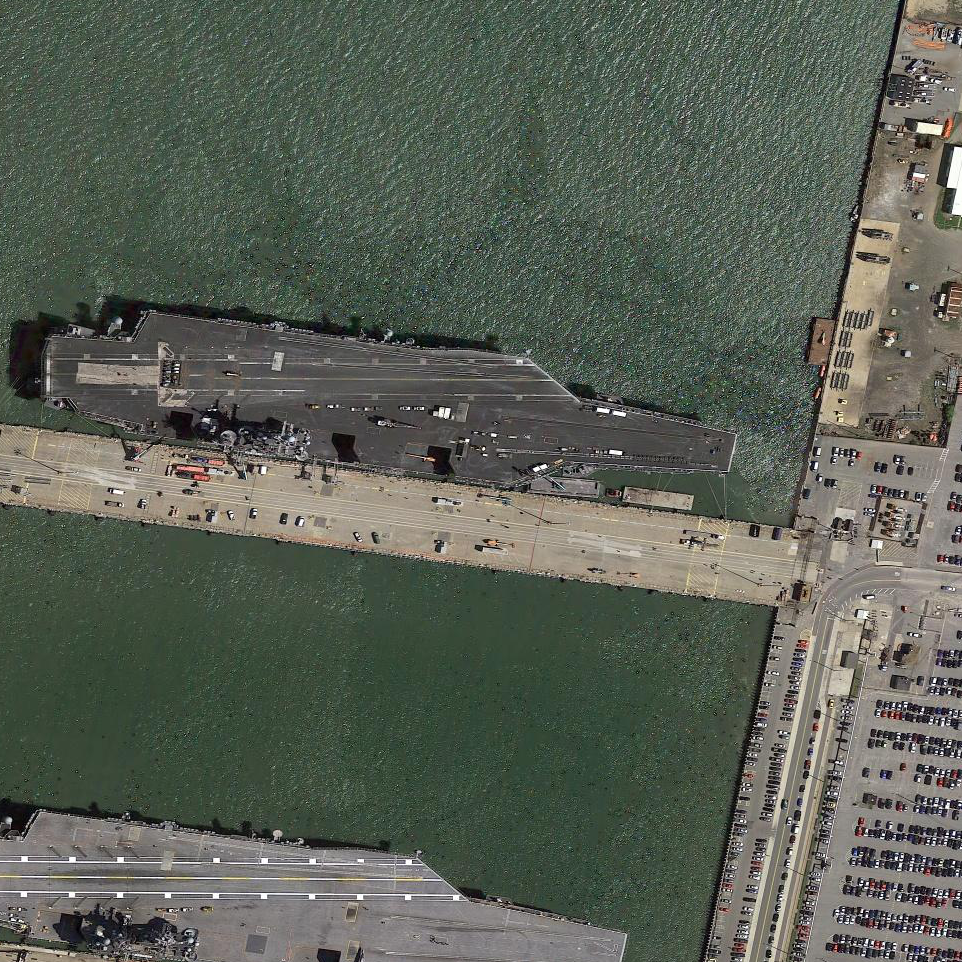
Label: aircraft_carrier